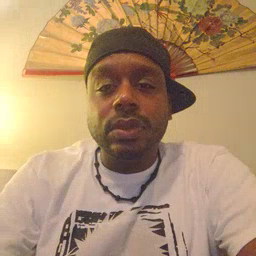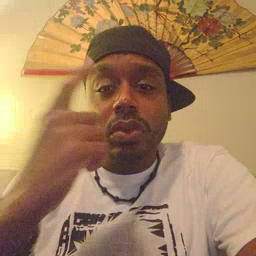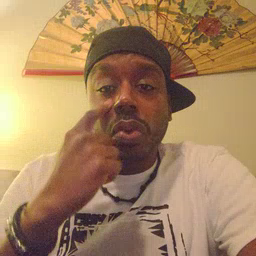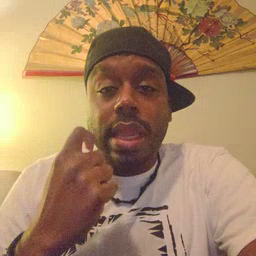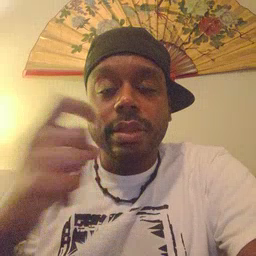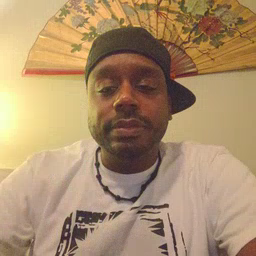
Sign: cry